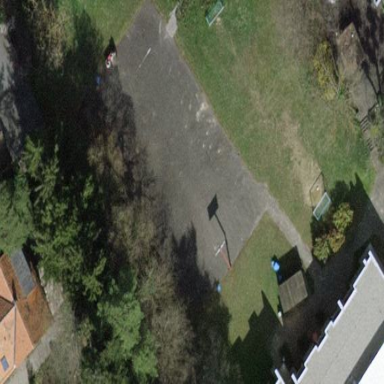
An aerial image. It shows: Basketball court in the leisure land pitch.